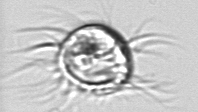
Label: Leegaardiella_ovalis